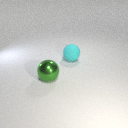
large cyan rubber sphere behind large green metal sphere